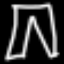
Label: pants